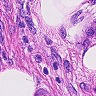
Metastatic tissue present: yes